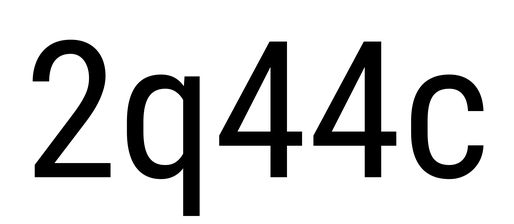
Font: Roboto_Condensed_Regular